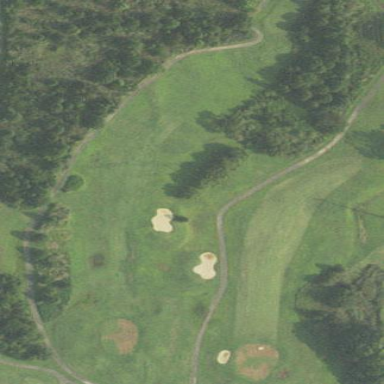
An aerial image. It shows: Rough area on grassy golf course.